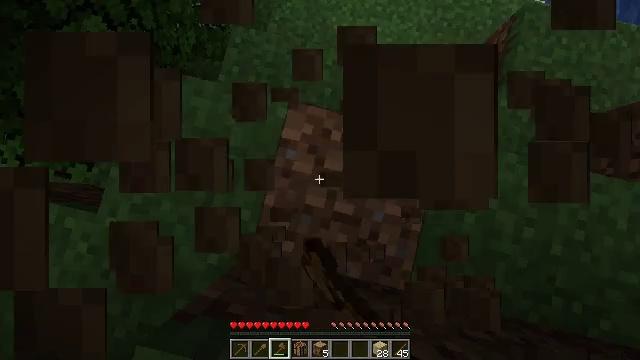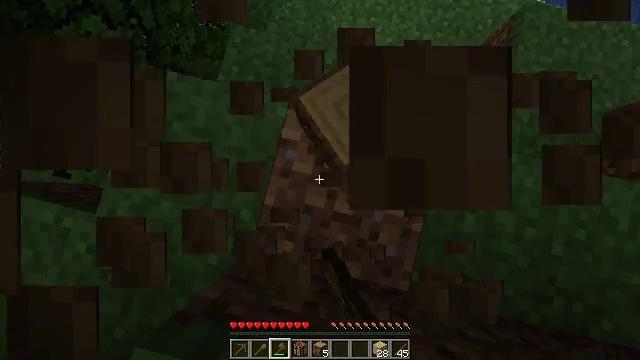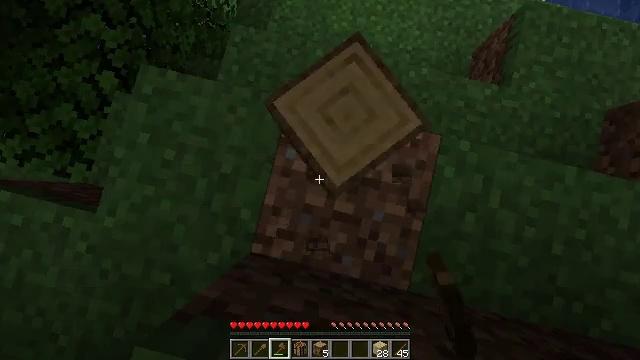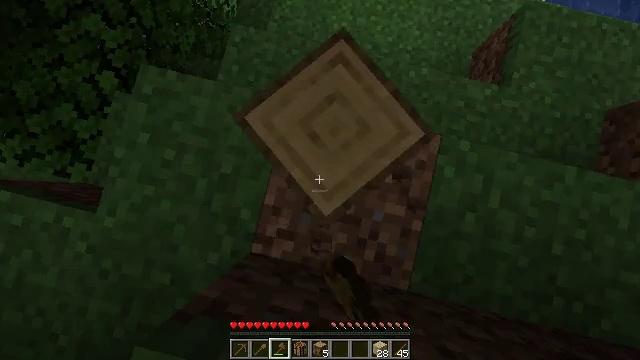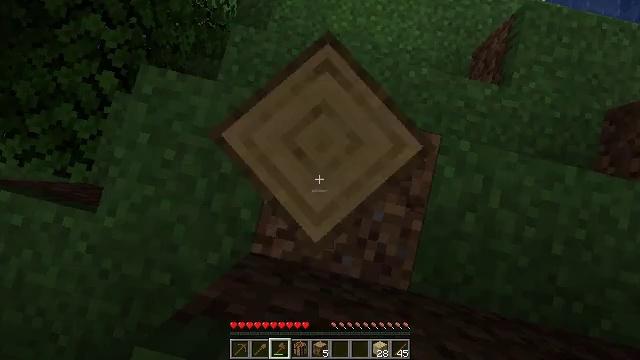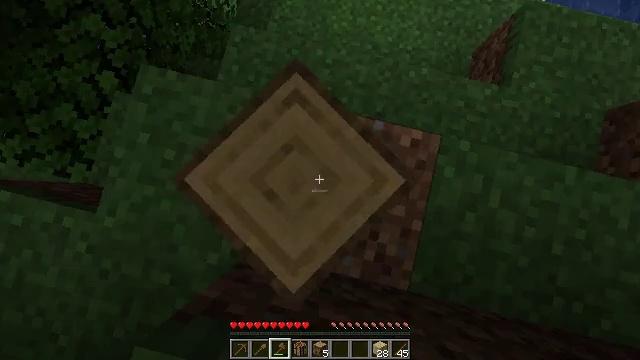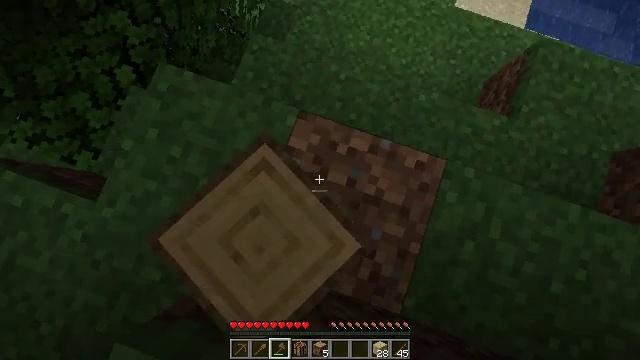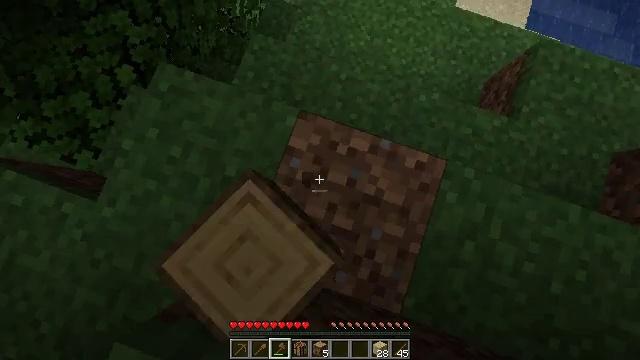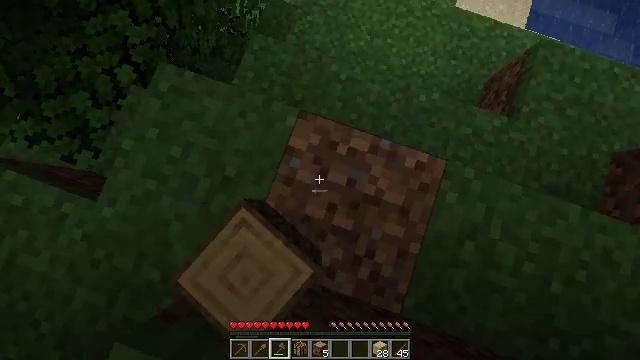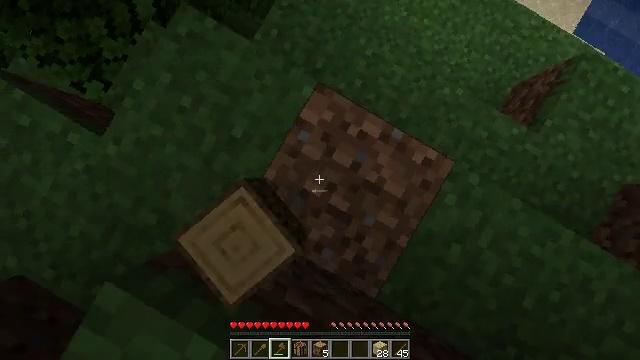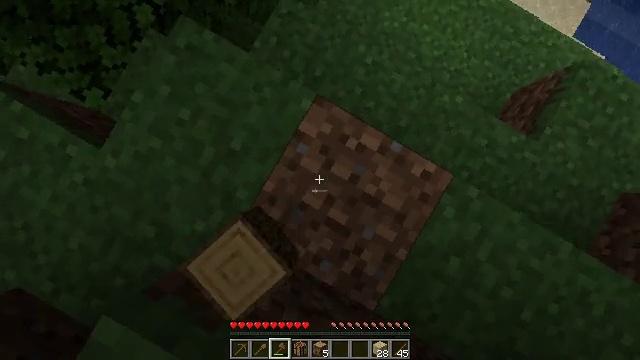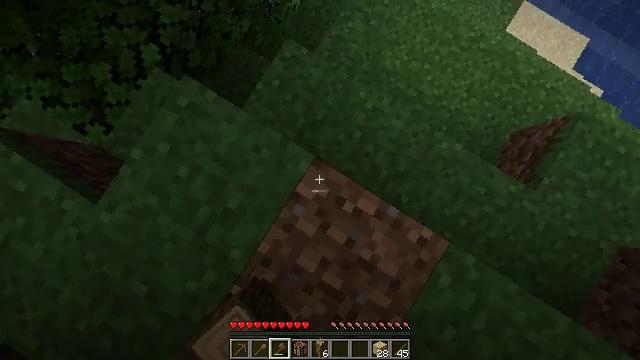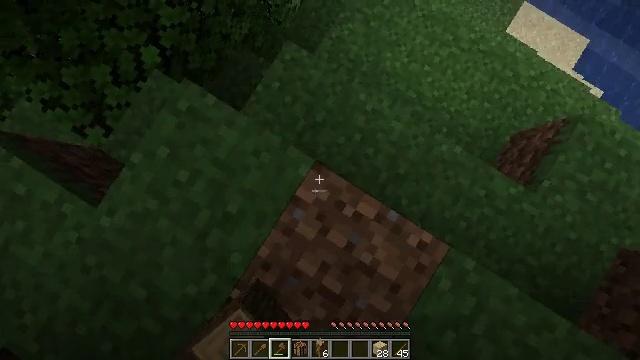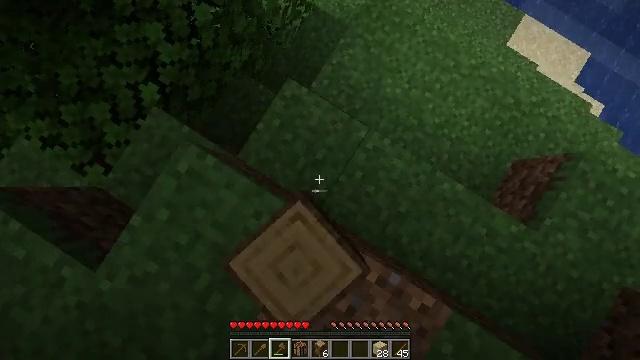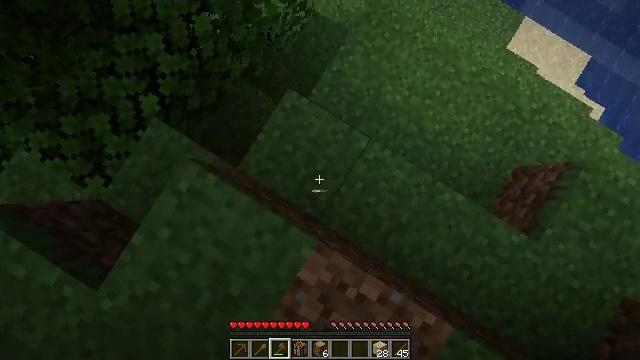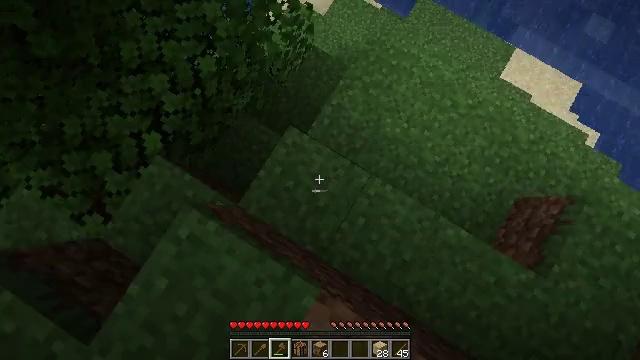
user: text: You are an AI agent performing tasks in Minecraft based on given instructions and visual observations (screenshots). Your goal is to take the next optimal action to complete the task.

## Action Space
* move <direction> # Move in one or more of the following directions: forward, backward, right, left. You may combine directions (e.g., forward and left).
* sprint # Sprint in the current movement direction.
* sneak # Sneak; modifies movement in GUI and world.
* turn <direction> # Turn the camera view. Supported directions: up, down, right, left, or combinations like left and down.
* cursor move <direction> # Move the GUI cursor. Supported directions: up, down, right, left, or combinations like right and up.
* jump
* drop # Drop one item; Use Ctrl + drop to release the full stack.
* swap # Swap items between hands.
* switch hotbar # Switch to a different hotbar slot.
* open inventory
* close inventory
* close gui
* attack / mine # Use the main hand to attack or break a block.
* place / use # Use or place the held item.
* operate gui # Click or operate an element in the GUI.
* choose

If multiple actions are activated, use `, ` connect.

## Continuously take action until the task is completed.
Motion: motion action
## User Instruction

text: Mine grass block from the ground.
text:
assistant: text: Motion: attack / mine
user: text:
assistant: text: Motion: attack / mine
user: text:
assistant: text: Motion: no_op
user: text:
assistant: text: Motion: no_op
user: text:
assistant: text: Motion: no_op
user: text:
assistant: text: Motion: turn left and up
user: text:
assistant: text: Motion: no_op
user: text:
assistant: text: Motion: no_op
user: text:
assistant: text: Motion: move forward, turn left and down
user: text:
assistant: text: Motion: move forward
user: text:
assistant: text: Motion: move forward, turn left and up
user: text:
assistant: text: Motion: move forward
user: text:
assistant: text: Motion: move forward
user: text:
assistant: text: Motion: move forward
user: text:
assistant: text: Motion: move forward, turn up
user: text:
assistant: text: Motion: move forward, turn up
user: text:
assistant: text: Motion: move forward, turn up
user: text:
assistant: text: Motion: move forward, turn up
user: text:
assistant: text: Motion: move forward, sprint, turn up
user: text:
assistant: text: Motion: move forward, sprint, turn up
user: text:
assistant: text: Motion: move forward, sprint
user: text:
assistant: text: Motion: move forward, sprint
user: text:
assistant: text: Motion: move forward, sprint
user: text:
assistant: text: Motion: move forward and move right, sprint
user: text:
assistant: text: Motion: move forward and move right, sprint
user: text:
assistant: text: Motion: move forward and move right, sprint, turn left
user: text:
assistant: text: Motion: move forward and move right, sprint, turn left and up
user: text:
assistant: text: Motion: move forward, sprint, turn left and up
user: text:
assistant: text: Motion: move forward, sprint, turn left and up
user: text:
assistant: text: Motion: move forward, sprint, turn left and up